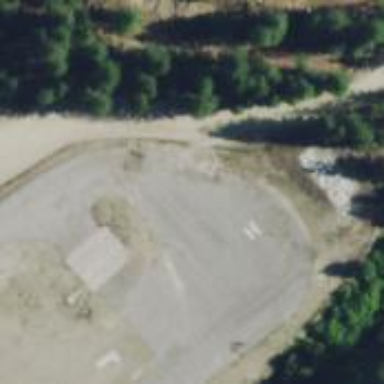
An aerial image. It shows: Image of helipad at airport.